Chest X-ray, AP view. Patient: 47 years old, sex F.
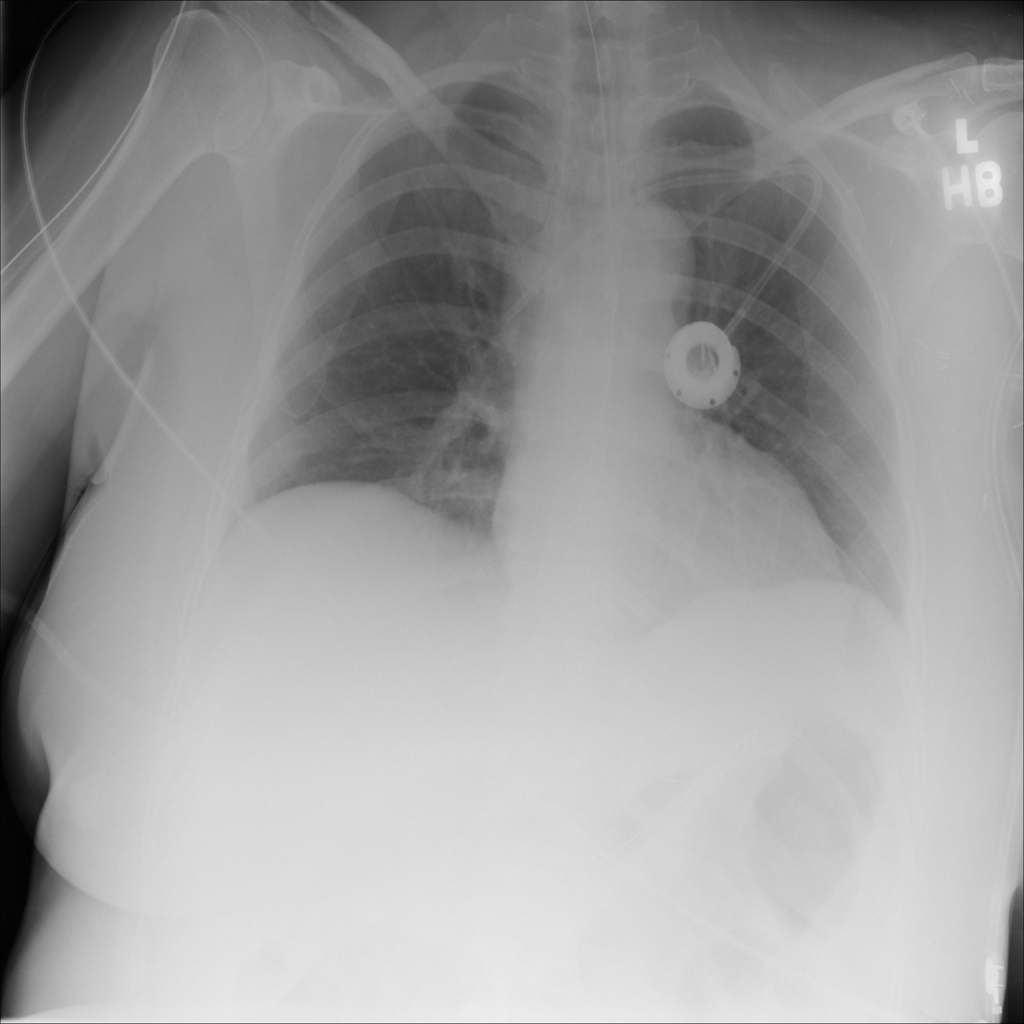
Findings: No Finding